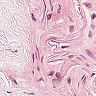
Metastatic tissue present: no